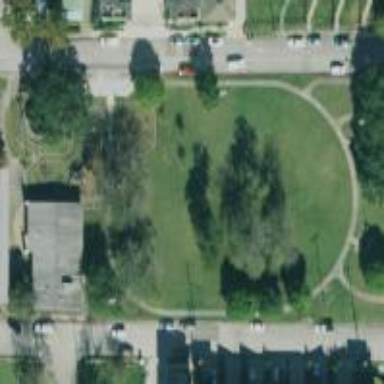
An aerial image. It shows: Park.